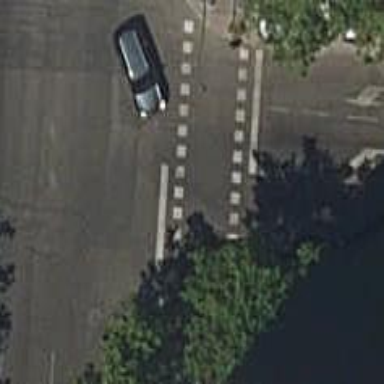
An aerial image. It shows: Footway crossing equipped with traffic signals.